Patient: sex F, age 62
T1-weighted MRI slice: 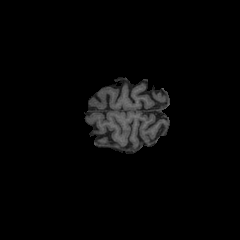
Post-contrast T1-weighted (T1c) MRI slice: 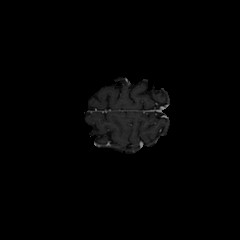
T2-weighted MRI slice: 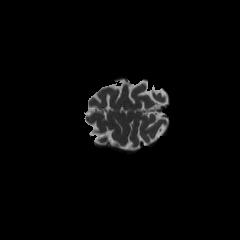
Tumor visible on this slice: no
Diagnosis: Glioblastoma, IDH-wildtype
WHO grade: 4